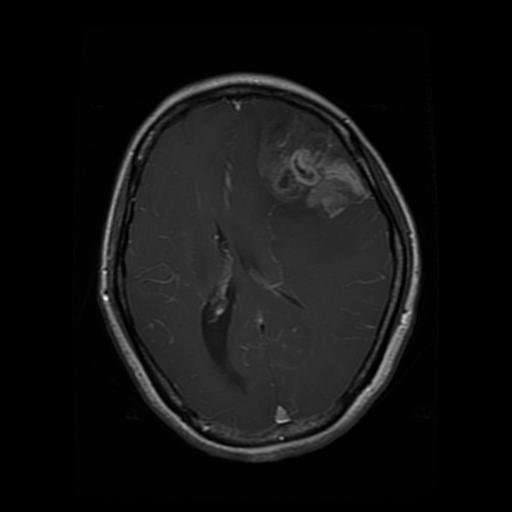
Label: glioma